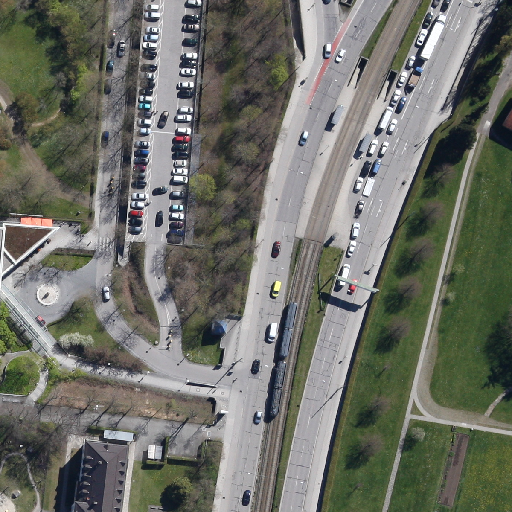
Referring expression: light-duty vehicle